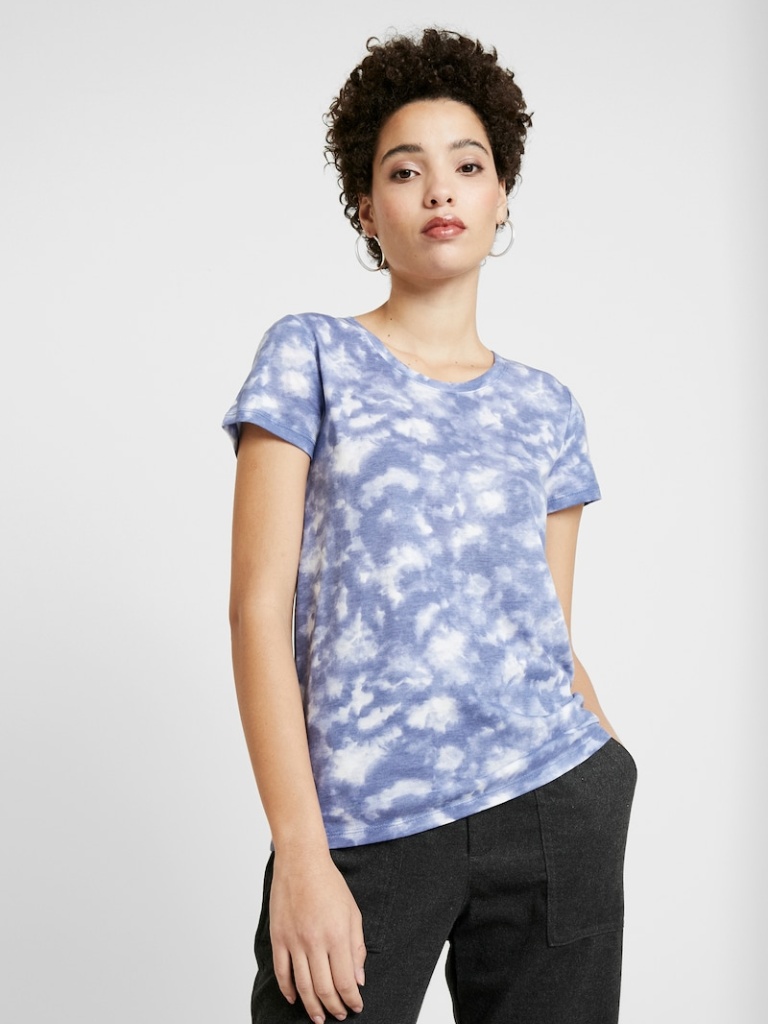
cotton relaxed short sleeve hip length Untucked crew t-shirt